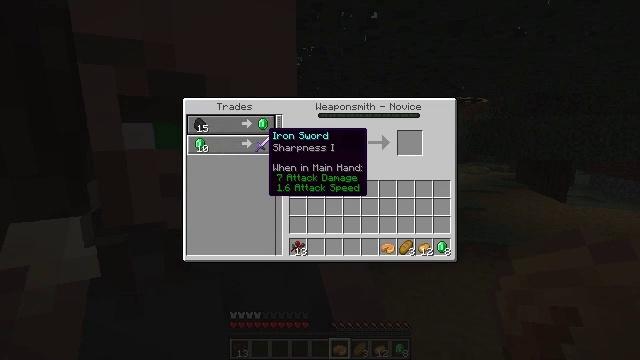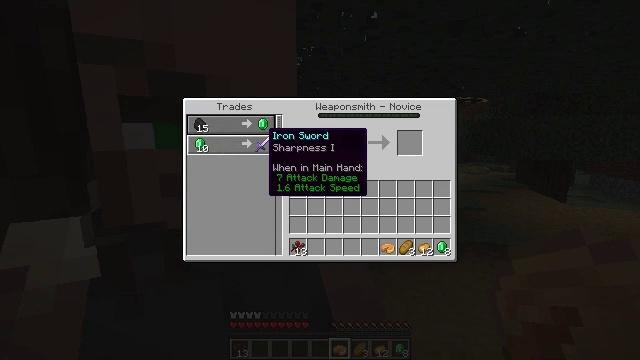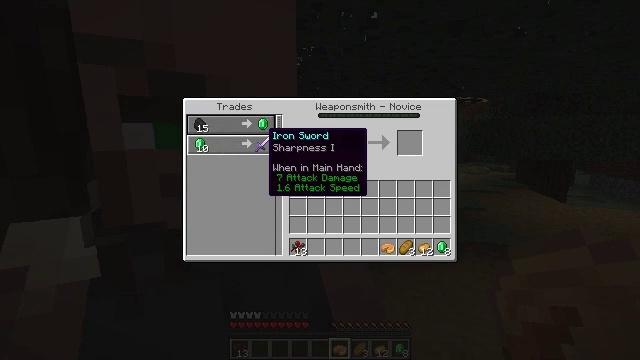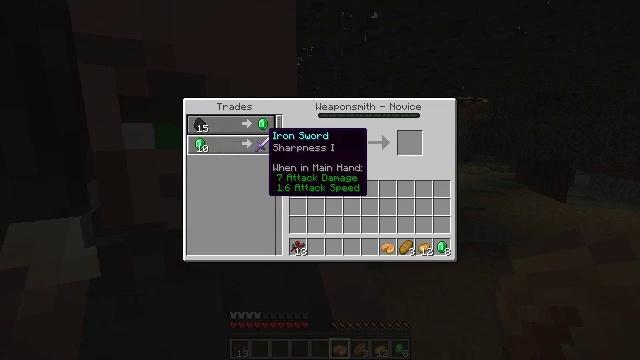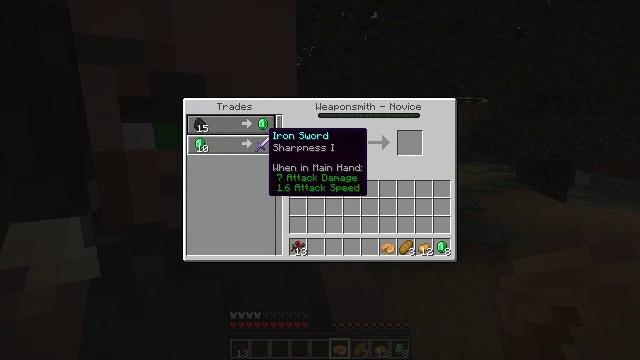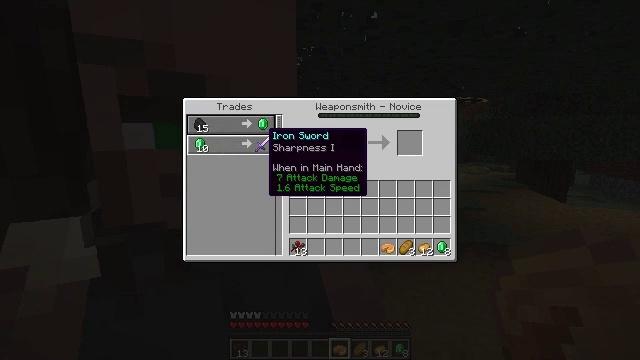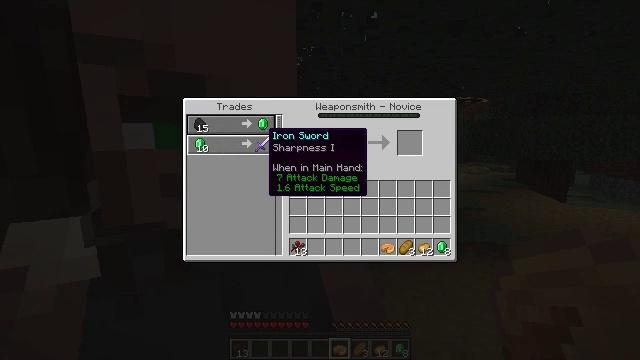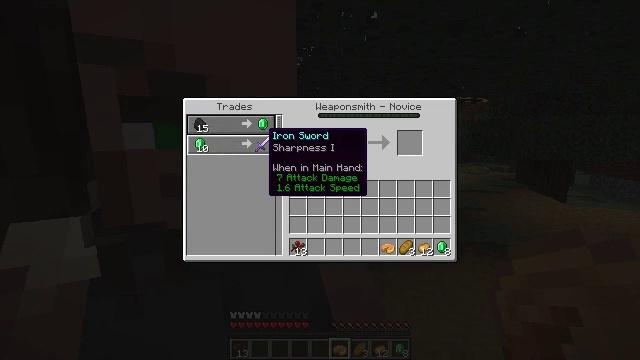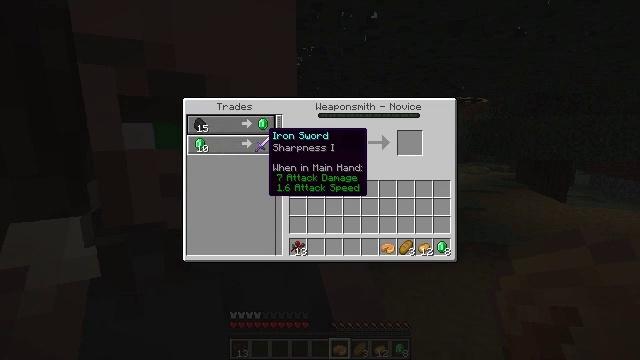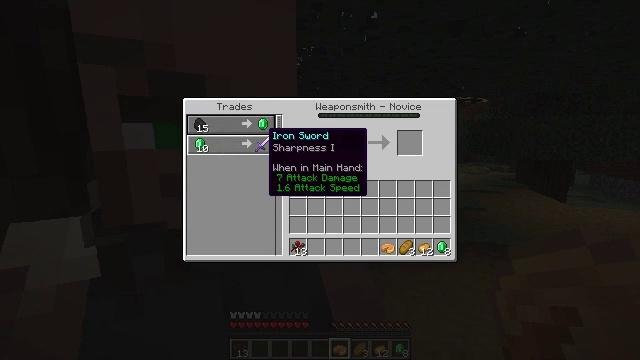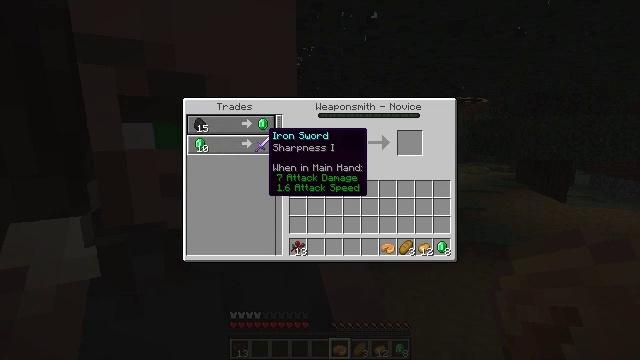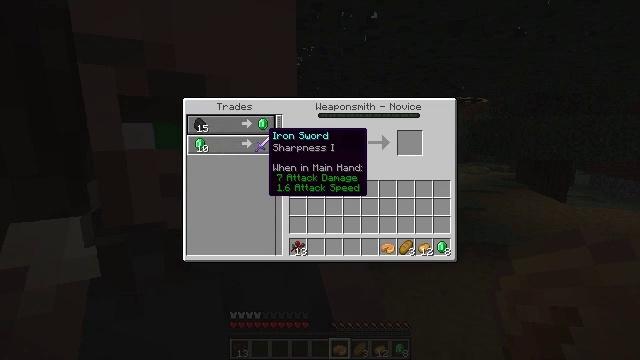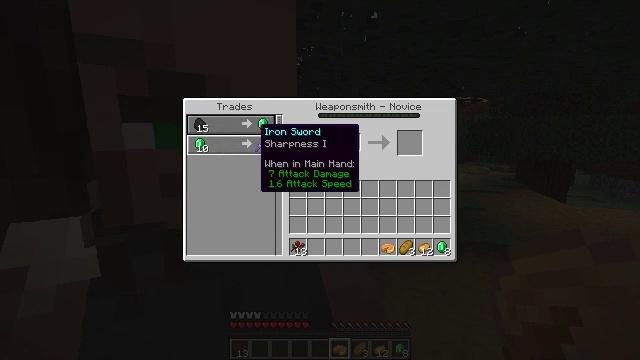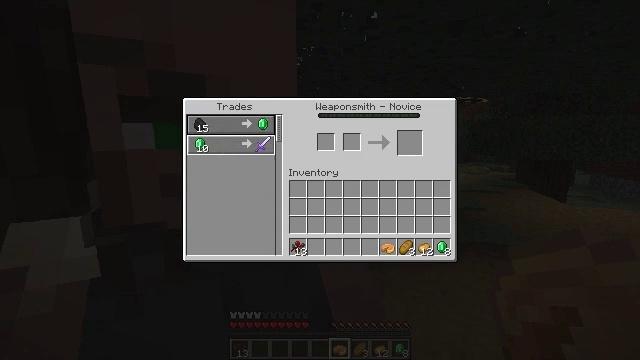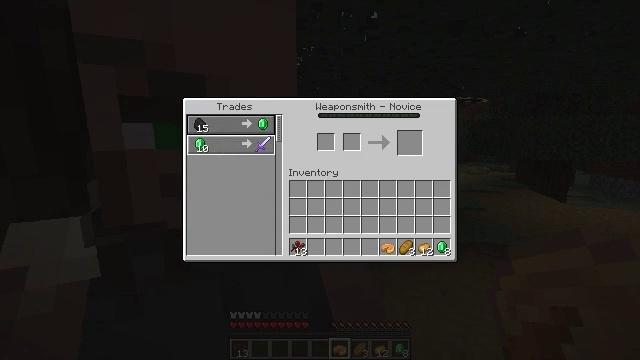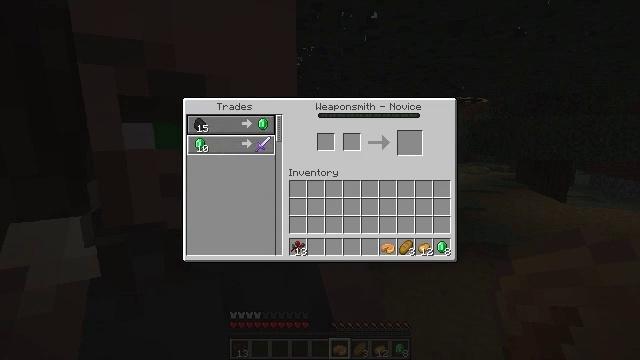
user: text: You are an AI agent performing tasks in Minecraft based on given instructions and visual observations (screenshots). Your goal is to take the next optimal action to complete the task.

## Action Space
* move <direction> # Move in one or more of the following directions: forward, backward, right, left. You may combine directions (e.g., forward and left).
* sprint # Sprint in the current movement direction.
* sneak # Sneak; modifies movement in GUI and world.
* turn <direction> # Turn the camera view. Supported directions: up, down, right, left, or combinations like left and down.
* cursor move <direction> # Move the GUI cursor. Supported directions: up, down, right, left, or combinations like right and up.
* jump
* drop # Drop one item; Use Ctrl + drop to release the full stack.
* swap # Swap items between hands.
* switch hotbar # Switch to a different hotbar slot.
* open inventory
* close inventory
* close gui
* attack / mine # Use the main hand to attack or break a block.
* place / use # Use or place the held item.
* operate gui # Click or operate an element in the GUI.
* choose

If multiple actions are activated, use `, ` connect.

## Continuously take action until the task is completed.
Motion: motion action
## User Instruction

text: Remove the purple carpet from the floor.
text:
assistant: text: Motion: no_op
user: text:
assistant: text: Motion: no_op
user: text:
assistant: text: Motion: no_op
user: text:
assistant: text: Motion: no_op
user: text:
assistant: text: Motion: no_op
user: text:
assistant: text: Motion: no_op
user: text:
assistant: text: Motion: no_op
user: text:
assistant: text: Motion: no_op
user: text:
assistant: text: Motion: no_op
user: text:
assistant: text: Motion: no_op
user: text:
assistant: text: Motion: no_op
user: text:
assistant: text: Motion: cursor move left
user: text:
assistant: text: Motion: cursor move left
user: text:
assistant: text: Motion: cursor move left
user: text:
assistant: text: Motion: no_op
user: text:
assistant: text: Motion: no_op
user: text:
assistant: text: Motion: no_op
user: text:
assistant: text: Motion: no_op
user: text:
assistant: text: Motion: no_op
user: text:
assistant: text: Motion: no_op
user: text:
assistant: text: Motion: no_op
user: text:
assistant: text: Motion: no_op
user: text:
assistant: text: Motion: no_op
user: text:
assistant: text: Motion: no_op
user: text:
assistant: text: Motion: no_op
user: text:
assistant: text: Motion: no_op
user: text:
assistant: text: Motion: no_op
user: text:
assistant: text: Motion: no_op
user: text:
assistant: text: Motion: no_op
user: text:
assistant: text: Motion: no_op